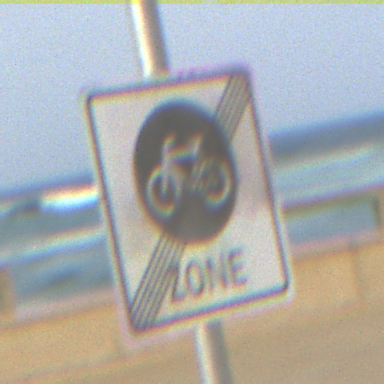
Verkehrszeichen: EndeFahrradzone
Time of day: MorningAfternoon
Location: Outdoor (Suburban)
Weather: PartlyCloudy
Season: NotSpecified
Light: Natural